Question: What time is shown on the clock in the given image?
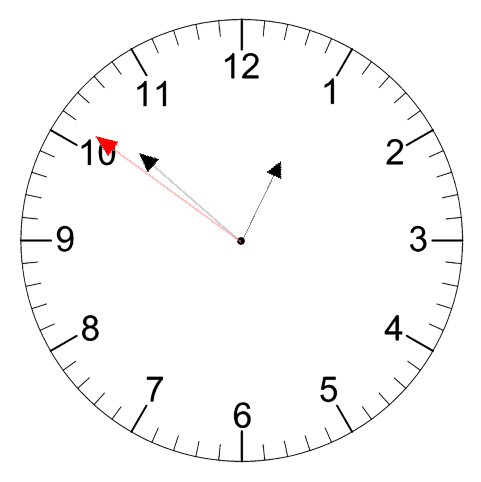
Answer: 12:51:51